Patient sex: M
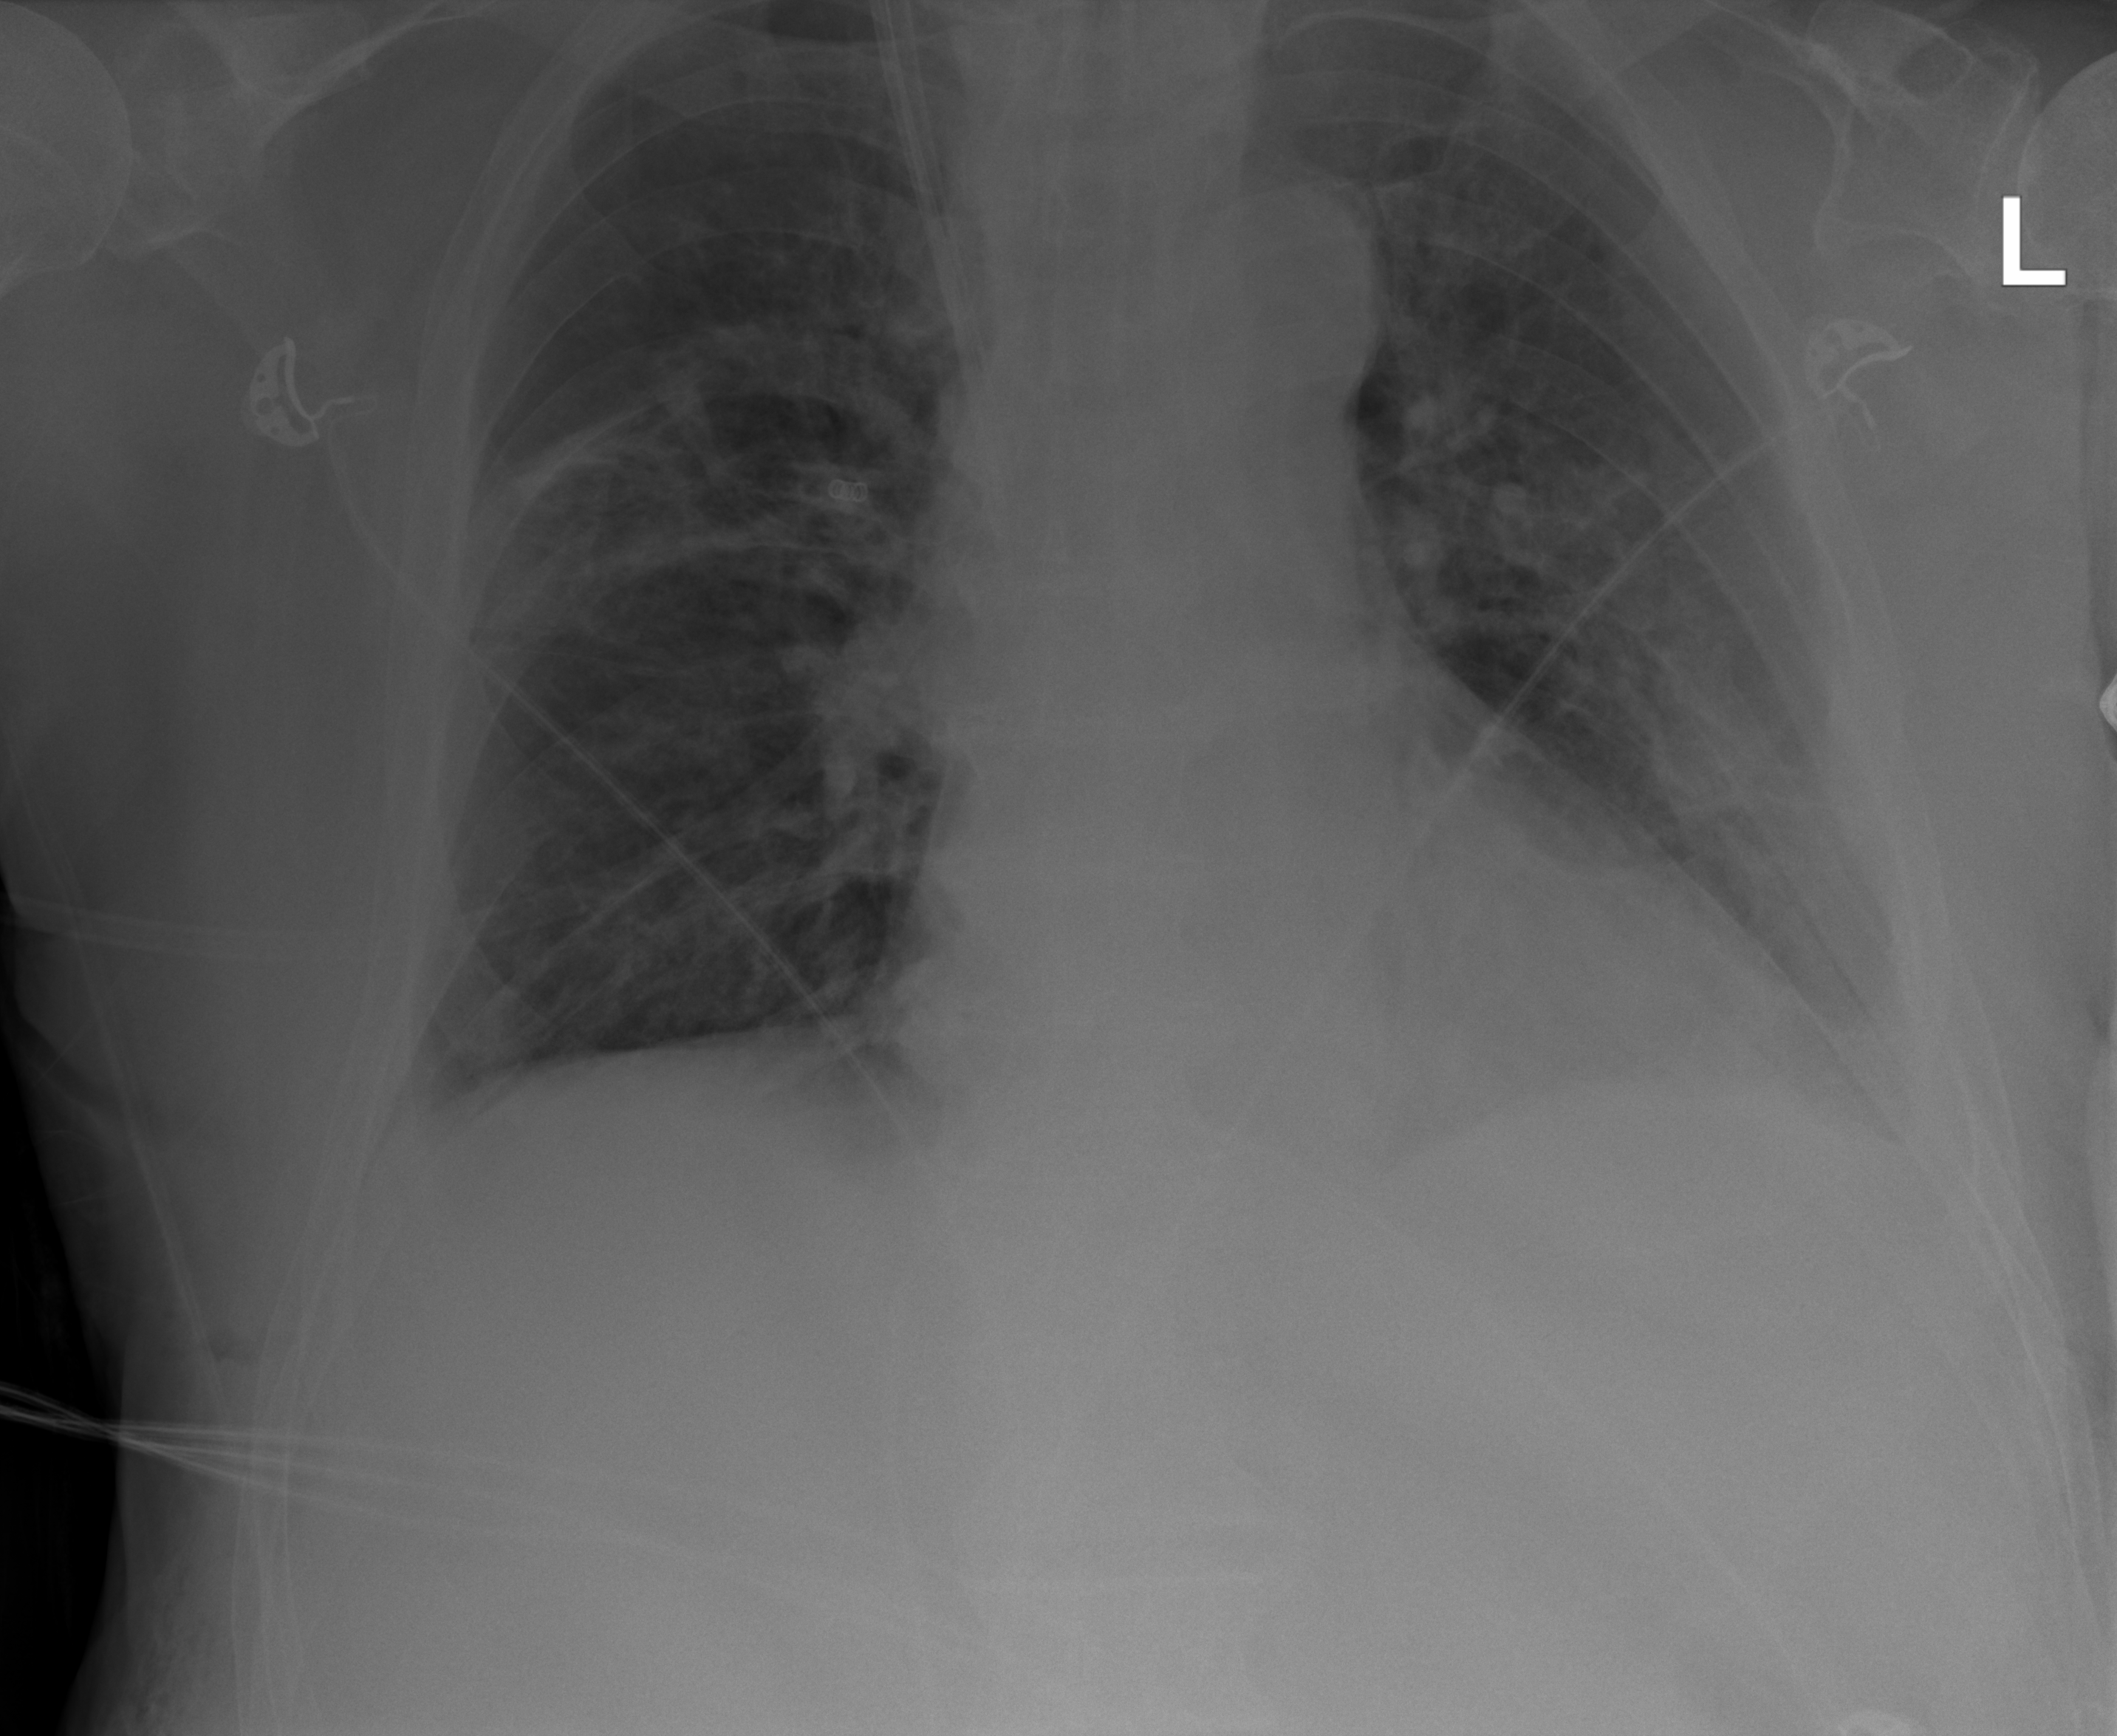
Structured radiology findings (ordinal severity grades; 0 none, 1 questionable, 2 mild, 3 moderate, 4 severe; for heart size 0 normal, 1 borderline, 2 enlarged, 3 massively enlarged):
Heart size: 1
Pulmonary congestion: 3
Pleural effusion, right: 0
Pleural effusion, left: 2
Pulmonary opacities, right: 2
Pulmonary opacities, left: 2
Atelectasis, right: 2
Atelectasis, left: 2